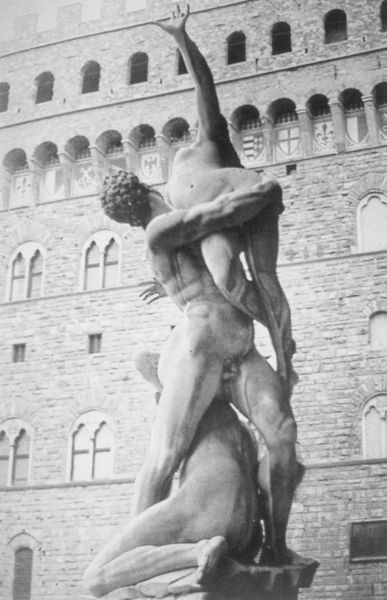
Titel: Raub der Sabinerin
Künstler: Giovanni da Bologna
Standort: Florenz, Piazza della Signoria, Loggia dei Lanzi (EU - I - Toskana)
Schlagwörter: akt, hand, mann, nackt, busen, frau, männer, arm, barock, sockel, skulptur, statue, italien, haltung, kraft, bauch, bauchnabel, geschlecht, umarmen, penis, antike, palast, raub, rathaus, wappen, manierismus, heben, florenz, figura serpentinata, giambologna, dreier, uffizien, hebefigur, palazzp, raub der sabinierin, figura serpentina